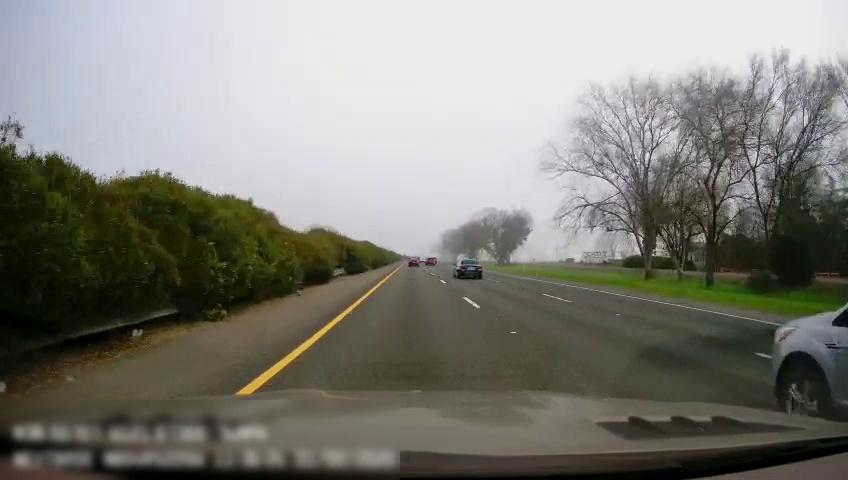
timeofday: Day
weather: Sunny
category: Drivable Space
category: Vehicles | Car
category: Vehicles | SUV
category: Vehicles | Car
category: Vehicles | SUV
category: Lanes | Current Lane
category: Lanes | Current Lane
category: Lanes | Alternate Lane
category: Lanes | Alternate Lane